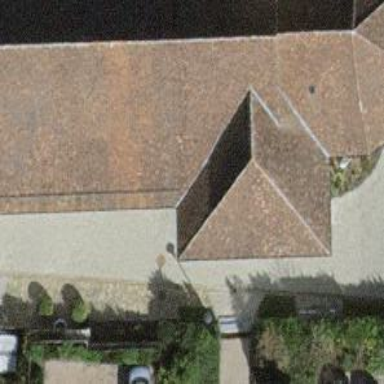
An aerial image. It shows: View of roof edge.